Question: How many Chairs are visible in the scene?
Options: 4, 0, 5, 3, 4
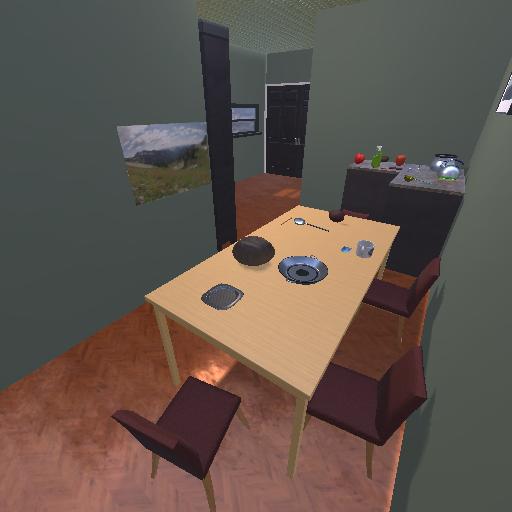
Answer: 4